Question: I've read a few tutorials on jMeter RegEx extraction but it's not working. I'm using jMeter 2.7.
I have this JSON:
'''
{"address":{"id":26,"user_id":1,"genre":"billing","first_name":"testFN1","last_name":"testLN1","company":null,"street1":null,"street2":null,"city":null,"state":"DC","zip":null,"country":null,"country_iso2":null,"phone1":"<PHONE>","phone2":null}}
'''
and this RegEx Extractor: "id":(.+?), here's the screenshot of jMeter

For the extraction, I get '$new_address_id' = , instead of . Any ideas?
:
Thanks Cylian for your suggestion. It is very helpful. I ended up changing it to: '"id":(\d+)'.
I also did a find a replace in the JMX file for
'''
<stringProp name="RegexExtractor.regex">&quot;id&quot;:(.+?,)</stringProp>
'''
and replace with
'''
<stringProp name="RegexExtractor.regex">&quot;id&quot;:(\d+)</stringProp>
'''
Which made the fix quickly. Thanks!
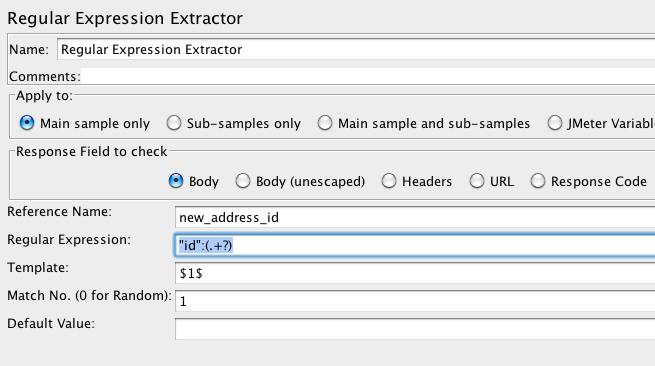
Answer: I suggest you take a look at :
<URL>
This section (JSON utils (JSON Path Assertion, JSON Path Extractor, JSON Formatter)) in particular for this case. These are set of jmeter tools developed in my company, they're very useful.
Let's take your case as example. The test case looks like this :

So dummy sample returns response, just like the one you specified :
'''
{"address":{"id":26,"user_id":1,"genre":"billing","first_name":"testFN1","last_name":"testLN1","company":null,"street1":null,"street2":null,"city":null,"state":"DC","zip":null,"country":null,"country_iso2":null,"phone1":"<PHONE>","phone2":null}}
'''
JSON extraction is very simple :
'''
$.address.id
'''
And there you go no need for fancy regexes. Result is 26 (that is what I see in debug sampler).
Update from question in comments :
If you were to have list of values i.e. :
'''
{"address":[{"id":26,"user_id":1,"genre":"billing","first_name":"testFN1","last_name":"testLN1","company":null,"street1":null,"street2":null,"city":null,"state":"DC","zip":null,"country":null,"country_iso2":null,"phone1":"<PHONE>","phone2":null}, {"id":6,"user_id":1,"genre":"billing","first_name":"testFN1","last_name":"testLN1","company":null,"street1":null,"street2":null,"city":null,"state":"DC","zip":null,"country":null,"country_iso2":null,"phone1":"<PHONE>","phone2":null}]}
'''
List with 2 address-es , 1 has id 26 and another one 6. The Json Path '$.address.id' should return both of these ids. I just saw sampler source code and it's not possible to get the count however you can do it by adding another post processor to your sample i.e 'BSF Sampler' and by adding this code :
'''
vars.put("ADDRESS_COUNT", "${__javaScript('${add}'.split('\,').length,)}".toString());
'''
Where '${add}' is any variable where you stored results of '$.address.id'.